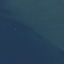
Land use / land cover class: SeaLake